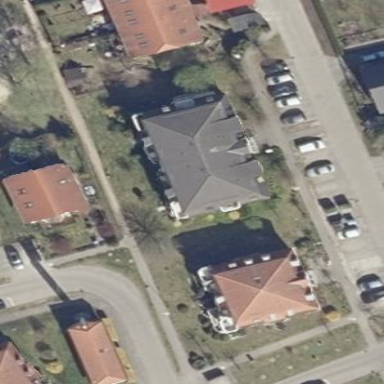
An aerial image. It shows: Beautiful apartment building with mansard roof.